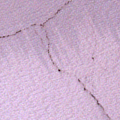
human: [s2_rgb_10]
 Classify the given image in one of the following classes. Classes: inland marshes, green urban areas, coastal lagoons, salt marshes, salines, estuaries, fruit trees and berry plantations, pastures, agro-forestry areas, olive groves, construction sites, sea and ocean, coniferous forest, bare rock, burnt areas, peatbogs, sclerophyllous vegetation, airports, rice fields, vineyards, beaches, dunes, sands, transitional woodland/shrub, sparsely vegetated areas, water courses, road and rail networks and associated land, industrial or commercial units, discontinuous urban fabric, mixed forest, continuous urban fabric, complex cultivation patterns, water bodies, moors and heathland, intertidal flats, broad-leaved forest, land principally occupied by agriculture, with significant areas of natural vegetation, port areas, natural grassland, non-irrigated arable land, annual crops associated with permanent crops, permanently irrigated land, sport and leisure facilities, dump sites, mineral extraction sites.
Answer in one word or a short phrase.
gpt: water bodies